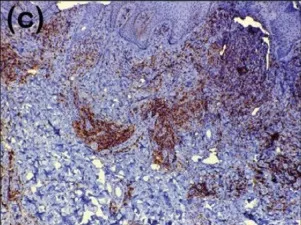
(c) A photomicrograph showing lymphocytic infiltrate strongly positive for T-cell marker CD4 (IHC: 400x).
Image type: pathology (immunostaining)